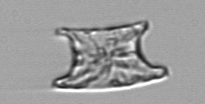
Label: Eucampia